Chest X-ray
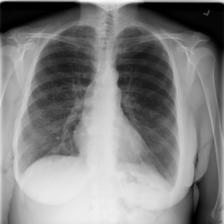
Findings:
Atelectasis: negative
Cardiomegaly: negative
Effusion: negative
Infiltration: negative
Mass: negative
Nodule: negative
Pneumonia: negative
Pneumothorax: negative
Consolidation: negative
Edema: negative
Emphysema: negative
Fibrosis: negative
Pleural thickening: negative
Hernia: negative